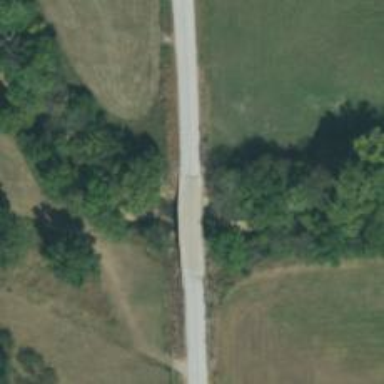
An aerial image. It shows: Unclassified road with bridge.